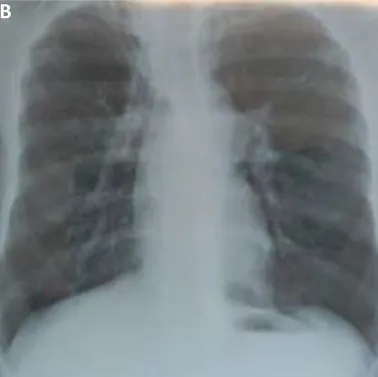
October 2020, showing bilateral upper lobe fibrosis and a residual cavity in left upper lobe.
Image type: radiology (x_ray)